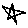
Label: star